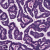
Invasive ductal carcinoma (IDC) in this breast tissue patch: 1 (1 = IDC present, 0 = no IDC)